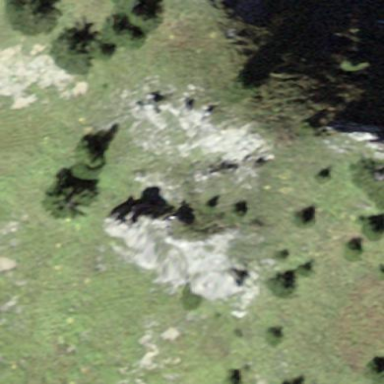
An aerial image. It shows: Landscape dominated by bare rock.